Question: I have a JSF 2.0 project and when I run 'mvn package' from eclipse (right click on the pom file and run) I get the war file with older versions of the richfaces jars along with the latest jars as shown in the image below.

pom.xml:
'''
<properties>
<org.richfaces.bom.version>4.3.4.Final</org.richfaces.bom.version>
</properties>
<dependencies>
<!-- Mojarra implementation of JSF spec 2.2 -->
<dependency>
<groupId>org.glassfish</groupId>
<artifactId>javax.faces</artifactId>
<version>2.1.6</version>
</dependency>
<dependency>
<groupId>org.richfaces</groupId>
<artifactId>richfaces-bom</artifactId>
<version>${org.richfaces.bom.version}</version>
<scope>import</scope>
<type>pom</type>
</dependency>
<dependency>
<groupId>org.richfaces.ui</groupId>
<artifactId>richfaces-components-ui</artifactId>
<version>${org.richfaces.bom.version}</version>
</dependency>
<dependency>
<groupId>org.richfaces.core</groupId>
<artifactId>richfaces-core-impl</artifactId>
<version>${org.richfaces.bom.version}</version>
</dependency>
</dependencies>
'''
How can I fix this? Any help would be appreciated.
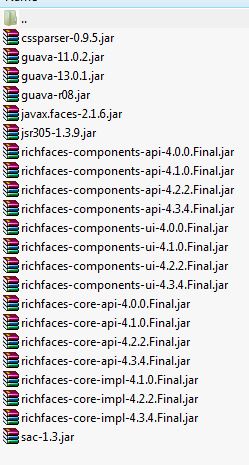
Answer: Suggest you to install maven outside of eclipse and try to run from command line and see if you encounter the same problem in this way as well.
You may also create a in eclipse for running from inside eclipse. To do this, right click on the pom.xml file > Run as > Run configuration ...
Hit . This will take care of any mis-configuration you might have done inadvertently in your earlier launch configuration.